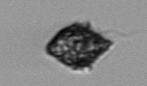
Label: Kryptoperidinium_triquetrum